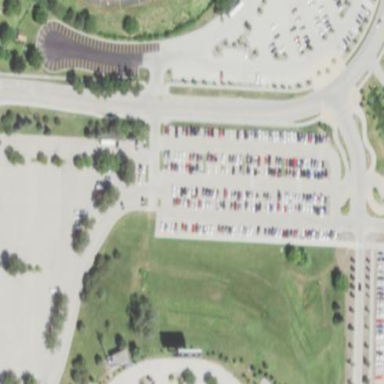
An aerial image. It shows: Parking area with surface.